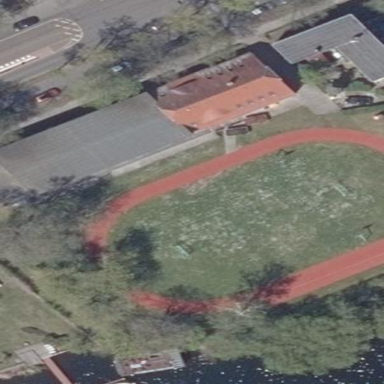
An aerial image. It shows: Public sports centre with flat roof. It offers multiple sports activities.